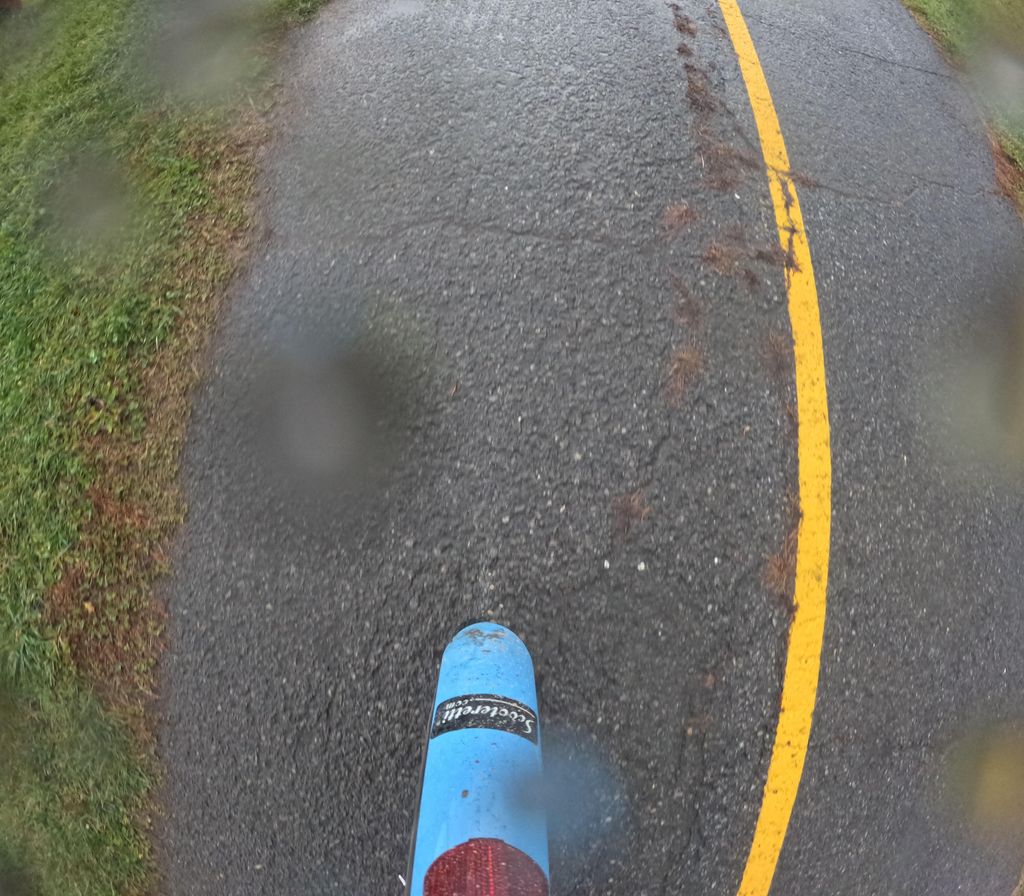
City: ottawa-gatineau